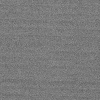
Atmospheric dust classification: dusty